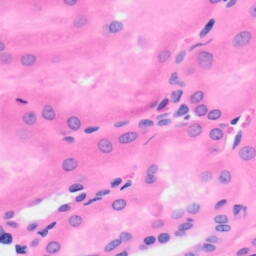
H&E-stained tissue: Kidney